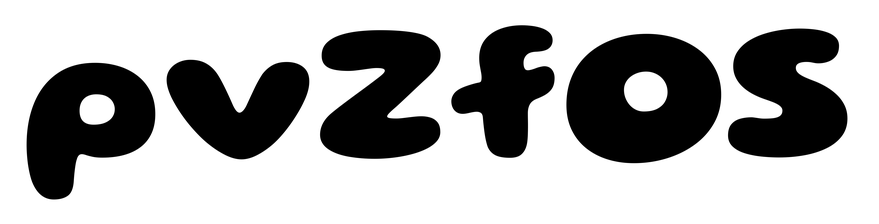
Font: Gluten_ExtraBold